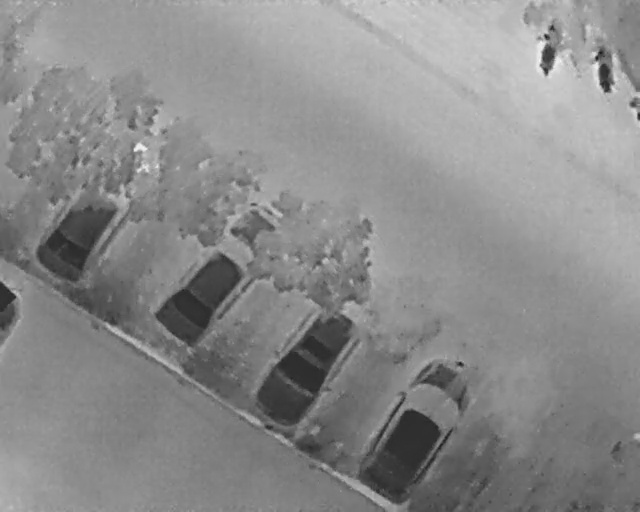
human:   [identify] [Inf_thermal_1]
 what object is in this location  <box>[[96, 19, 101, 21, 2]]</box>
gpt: <ref>1 medium bicycle at the top right</ref>